Question: Hay, not sure how many of you have come across this, but i was in a meeting with a client who has a small monitor and when i viewed the WordPress admin area, panels with overlapping.
This problem appears when the window gets resized. I've attached a screenshot of the issue

Does anyone know a solution, or perhaps a CSS hack for this?
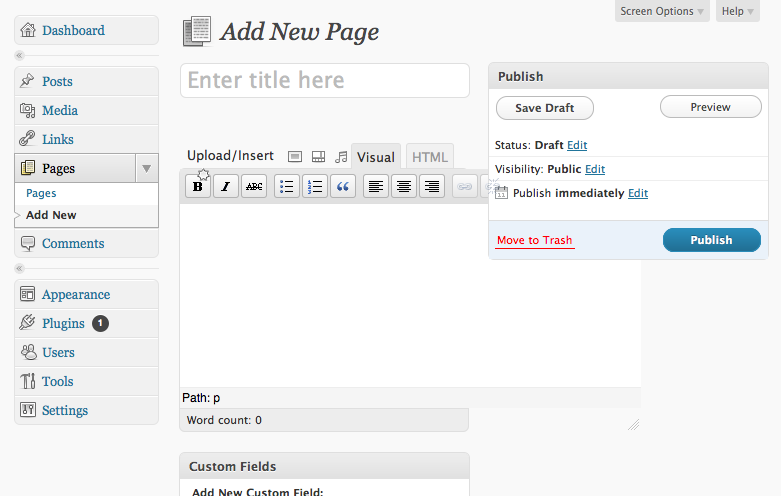
Answer: It's the buttons that are causing the issue.
add:
'''
#content_toolbar1 * {
float: left;
}
'''
That'll do the trick:

to your style sheet.